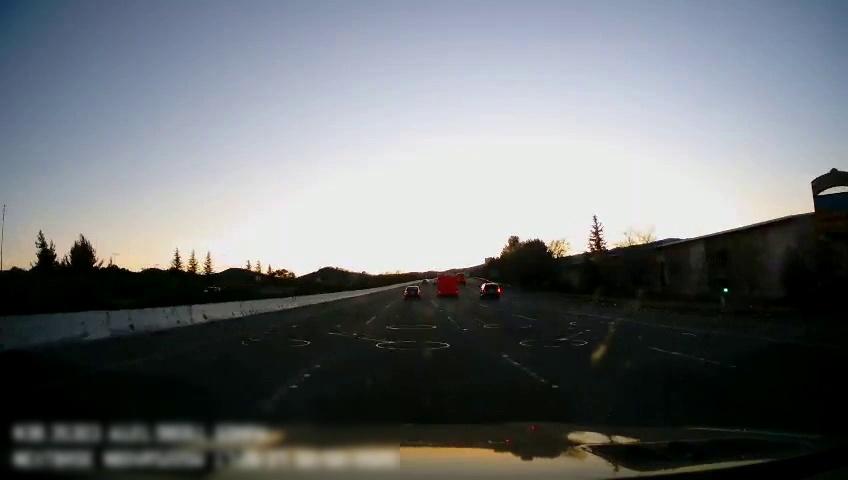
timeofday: Day
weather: Cloudy
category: Drivable Space
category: Vehicles | SUV
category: Vehicles | Truck
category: Vehicles | Car
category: Vehicles | Bus
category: Vehicles | Car
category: Lanes | Current Lane
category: Lanes | Current Lane
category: Lanes | Alternate Lane
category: Lanes | Alternate Lane